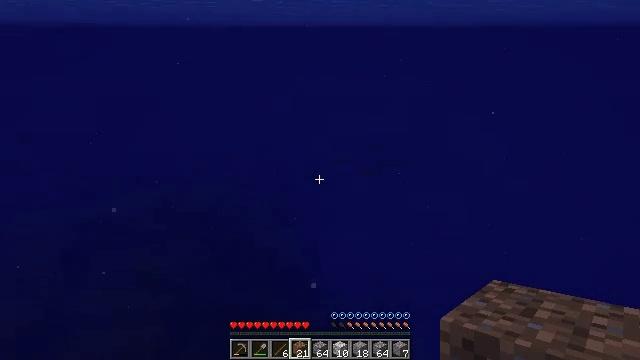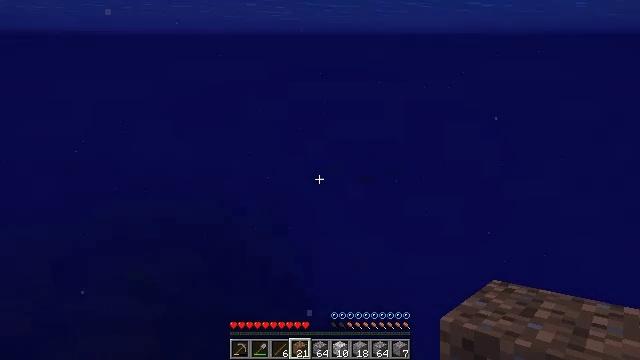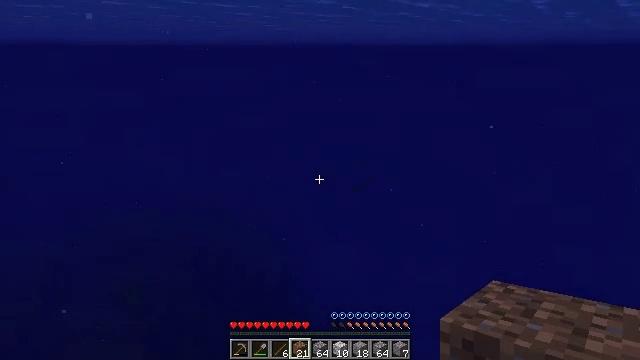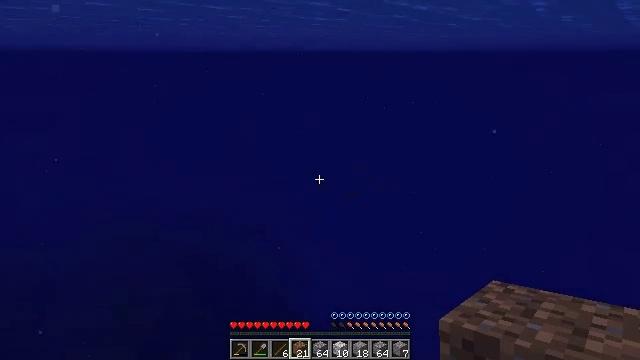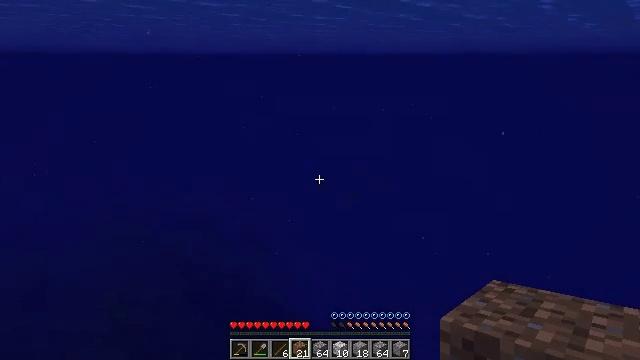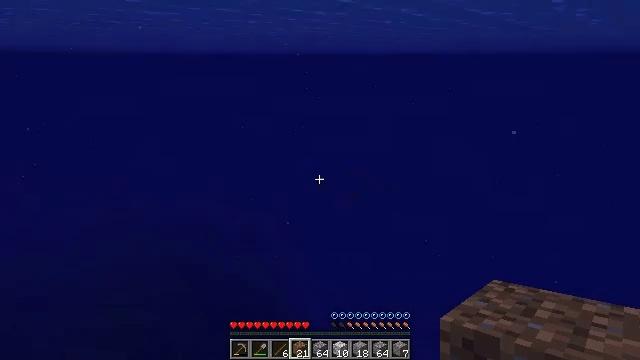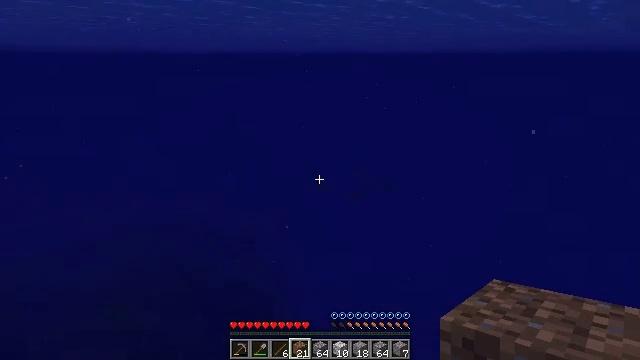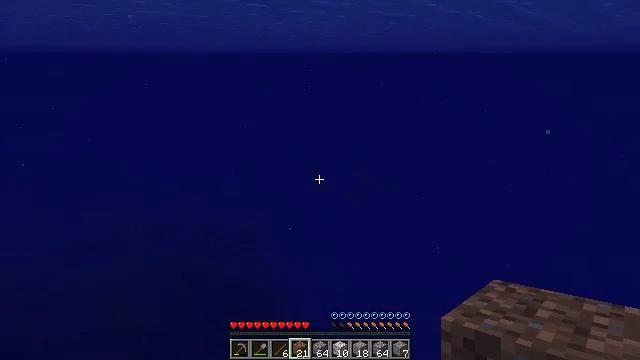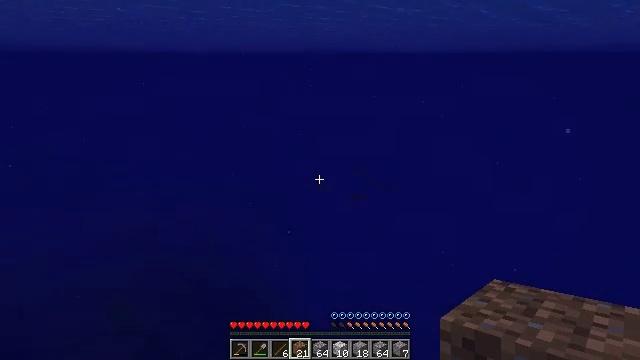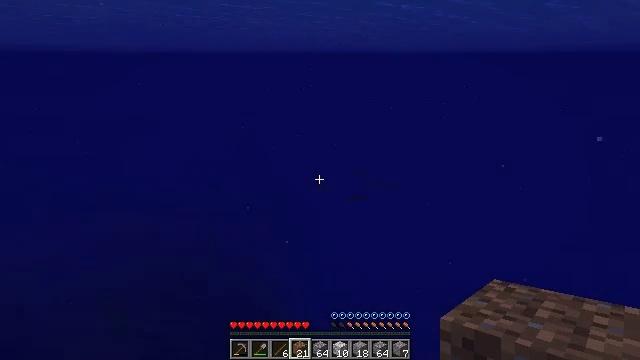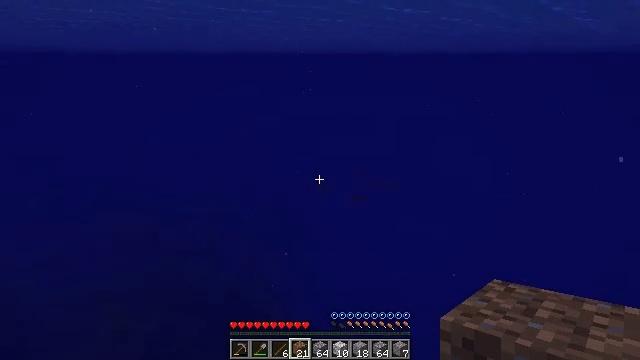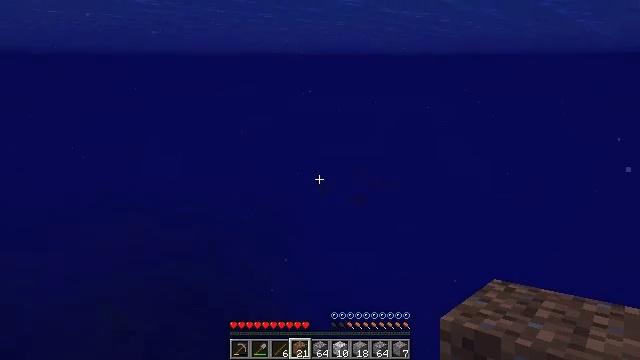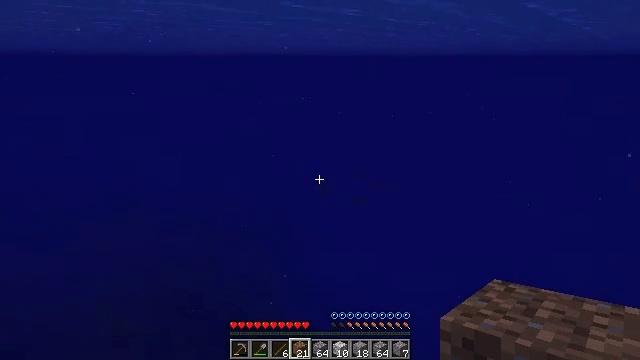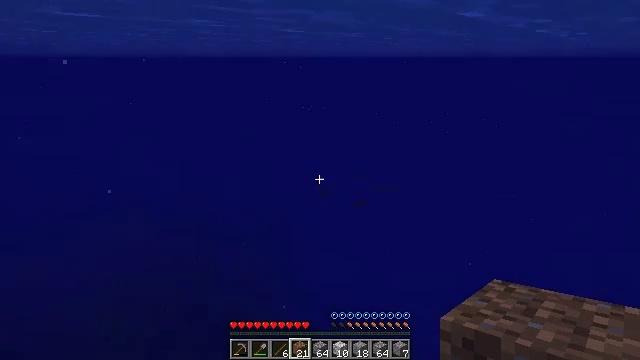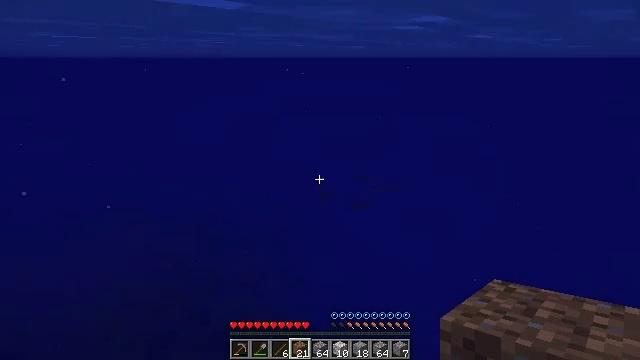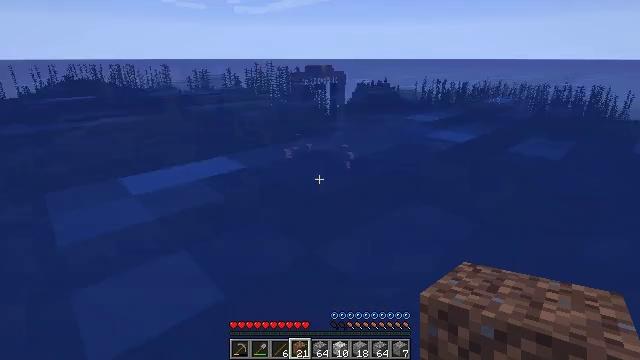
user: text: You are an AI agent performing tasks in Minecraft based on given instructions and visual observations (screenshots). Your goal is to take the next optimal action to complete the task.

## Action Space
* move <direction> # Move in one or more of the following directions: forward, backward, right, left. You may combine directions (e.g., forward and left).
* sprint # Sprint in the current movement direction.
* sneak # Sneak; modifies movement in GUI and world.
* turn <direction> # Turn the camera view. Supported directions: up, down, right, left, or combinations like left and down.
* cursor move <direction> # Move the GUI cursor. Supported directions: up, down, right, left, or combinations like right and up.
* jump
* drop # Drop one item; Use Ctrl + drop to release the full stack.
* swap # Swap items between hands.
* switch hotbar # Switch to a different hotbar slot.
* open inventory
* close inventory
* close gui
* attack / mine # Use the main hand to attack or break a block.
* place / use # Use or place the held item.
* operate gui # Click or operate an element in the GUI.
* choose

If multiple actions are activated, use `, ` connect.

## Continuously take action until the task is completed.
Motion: motion action
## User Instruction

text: Kill the salmon.
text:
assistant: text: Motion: move forward, turn up
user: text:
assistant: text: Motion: move forward, turn right and up
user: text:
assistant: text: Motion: move forward, turn up
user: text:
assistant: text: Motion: move forward
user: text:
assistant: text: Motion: move forward
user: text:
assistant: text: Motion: move forward
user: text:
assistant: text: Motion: move forward
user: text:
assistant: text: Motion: move forward
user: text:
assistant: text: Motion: move forward, jump
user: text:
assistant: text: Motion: move forward, jump
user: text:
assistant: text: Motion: move forward, jump
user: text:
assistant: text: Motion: move forward, jump
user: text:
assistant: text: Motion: move forward, jump
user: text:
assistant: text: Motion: move forward, jump
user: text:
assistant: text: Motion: move forward, turn left, jump
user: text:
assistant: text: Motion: move forward, jump
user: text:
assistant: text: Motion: move forward, jump
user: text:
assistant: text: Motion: move forward, jump
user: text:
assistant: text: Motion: move forward, jump
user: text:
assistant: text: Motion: move forward, jump
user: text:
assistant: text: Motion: move forward, jump
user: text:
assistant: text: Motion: move forward, jump
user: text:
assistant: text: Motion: move forward, jump
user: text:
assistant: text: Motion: move forward, jump
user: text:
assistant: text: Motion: move forward, jump
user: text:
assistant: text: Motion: move forward, jump
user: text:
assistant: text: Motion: move forward, jump
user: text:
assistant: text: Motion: move forward, jump
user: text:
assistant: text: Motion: move forward, jump
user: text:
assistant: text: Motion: move forward, jump